Question: Does anyone have any idea why images used for a MKPinAnnotationView should be offset slightly (up and to the right) the code I am using is:
'''
pinView = [[MKPinAnnotationView alloc] initWithAnnotation:annotation reuseIdentifier:pinView_ID];
pinView.image = [UIImage imageNamed: @"TEST_Small.png"];
// RedCircleImage = 40px x 40px 72dpi PNG
// GreenDotImage = 2px x 2px 72dpi PNG
'''

There are no changes to the code just a change in the filename for the image used, one image is the "the two red rings with a black dot in the center" the other is the "small green dot" I have added the thin blue lines in Photoshop to help show where the green dot is.
I have checked the centerOffset property and its correctly set to 0,0
Any ideas would be welcome.
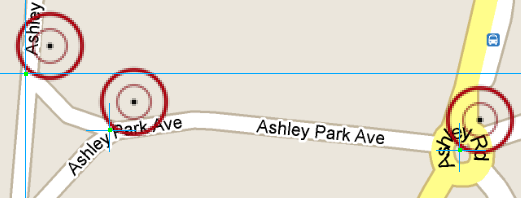
Answer: As Dolbz has pointed out, you should use 'MKAnnotationView' instead of 'MKPinAnnotationView'. When you set the image, you can also set a 'centerOffset' that is appropriate for your image. The default 'centerOffset' should work for your images, but if you would display a pin, flag, etc. you would set it differently.